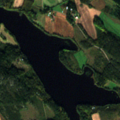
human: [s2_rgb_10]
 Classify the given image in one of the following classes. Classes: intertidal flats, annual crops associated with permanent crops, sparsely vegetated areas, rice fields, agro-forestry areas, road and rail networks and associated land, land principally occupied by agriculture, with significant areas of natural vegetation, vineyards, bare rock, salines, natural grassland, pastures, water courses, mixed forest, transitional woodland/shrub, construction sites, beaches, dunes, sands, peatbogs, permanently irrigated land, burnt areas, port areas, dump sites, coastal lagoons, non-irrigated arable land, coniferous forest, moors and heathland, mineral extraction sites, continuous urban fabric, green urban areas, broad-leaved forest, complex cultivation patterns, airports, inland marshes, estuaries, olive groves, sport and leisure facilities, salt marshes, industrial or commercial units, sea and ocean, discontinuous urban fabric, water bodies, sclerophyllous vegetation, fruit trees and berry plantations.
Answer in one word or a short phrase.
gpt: land principally occupied by agriculture, with significant areas of natural vegetation, coniferous forest, transitional woodland/shrub, water bodies